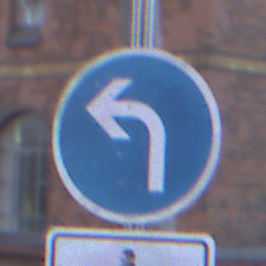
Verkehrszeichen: VorgeschriebeneFahrtrichtungLinks
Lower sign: EinspurigeFahrzeugeFrei3
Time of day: SunriseSunset
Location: Outdoor (Urban)
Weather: Clear
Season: NotSpecified
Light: Natural